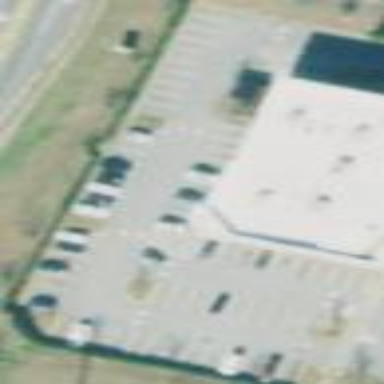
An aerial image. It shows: Parking area.